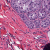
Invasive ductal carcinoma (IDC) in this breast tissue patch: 0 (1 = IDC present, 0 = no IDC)